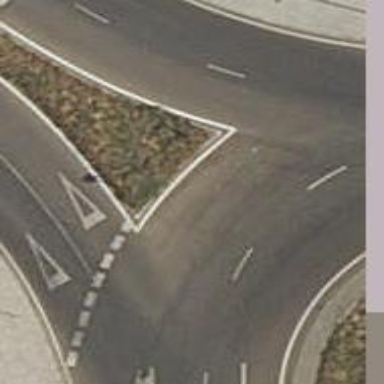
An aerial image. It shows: Residential road that intersects with roundabout.